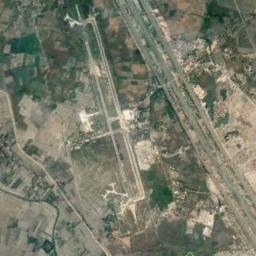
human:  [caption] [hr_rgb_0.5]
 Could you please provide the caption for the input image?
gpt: A complex airport with many runways and buildings is surrounded by a brown and green farmland .

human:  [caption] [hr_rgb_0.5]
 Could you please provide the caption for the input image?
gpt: The airport is divided into two triangular areas by several runways .

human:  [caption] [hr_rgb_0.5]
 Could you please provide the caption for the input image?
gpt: There is an airport in the middle of the field .

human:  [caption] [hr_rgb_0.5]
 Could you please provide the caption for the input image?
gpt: An airport with some parallel runways on the farmland with different plants and some parallel freeways beside .

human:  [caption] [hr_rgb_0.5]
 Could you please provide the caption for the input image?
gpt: Airports have many roads of different lengths .